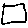
Label: square